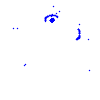
Particle: electron